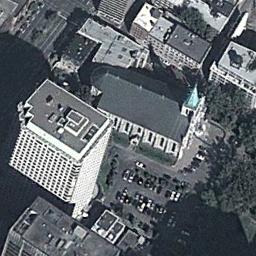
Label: church